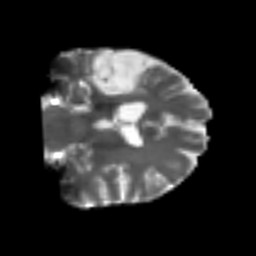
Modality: T2w
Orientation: coronal
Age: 49
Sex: male
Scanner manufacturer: siemens
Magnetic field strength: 3 T
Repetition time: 4.987 s
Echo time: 0.0792 s